Question: So here is a picture of what I currently have
My problem with this is everything is aligned to the left and I need it centered. I have tried to wrap them all in a single div and center that but it still doesn't work. What is the simplest and cleanest way to center this?
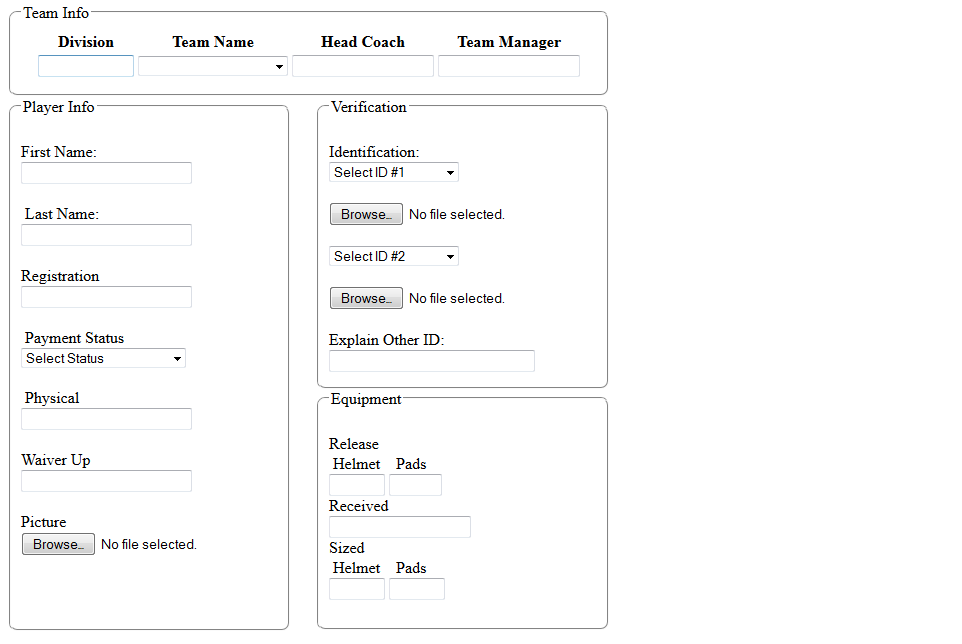
Answer: Add a wrapper 'div' around the whole thing with a style like this:
'''
#wrapper {
width: 200px;
margin: auto;
}
'''
<URL>